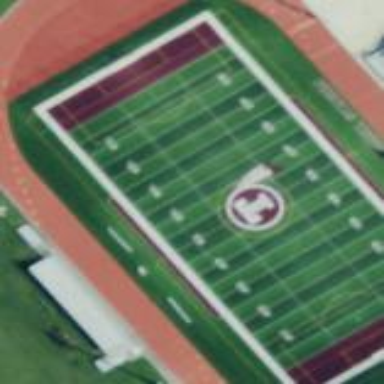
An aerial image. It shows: American football pitch with artificial turf.